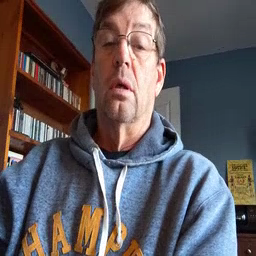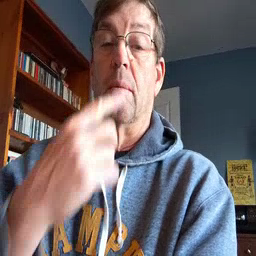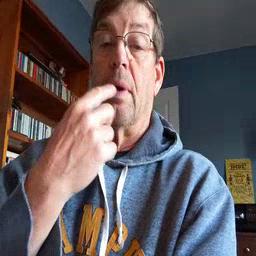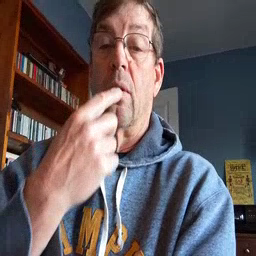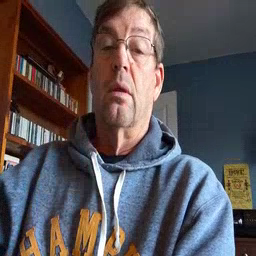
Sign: mouth